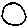
Label: circle